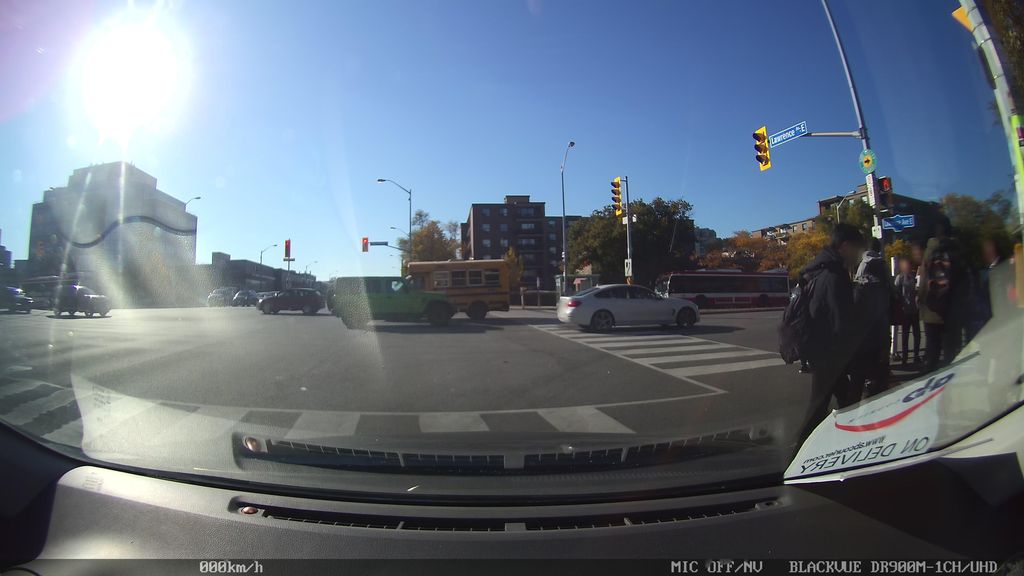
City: toronto